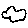
Label: cloud